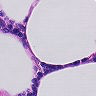
Metastatic tissue present: no